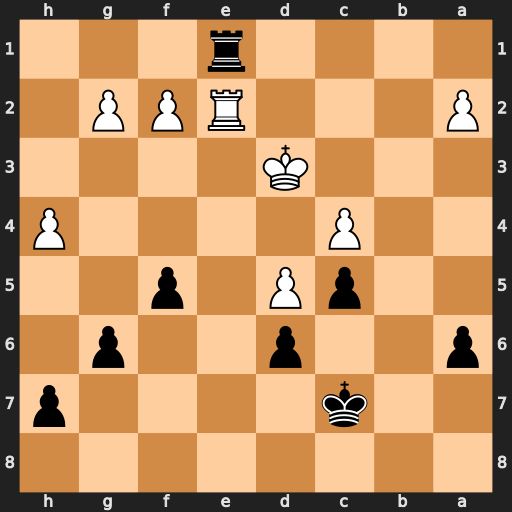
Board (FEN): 8/2k4p/p2p2p1/2pP1p2/2P4P/3K4/P3RPP1/4r3
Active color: b
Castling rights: -
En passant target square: -
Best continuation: Rxe2 Kxe2 Kb6 Kf3 Ka5 a3 Ka4